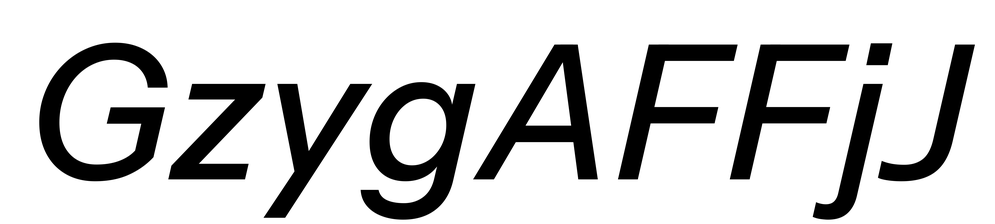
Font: InstrumentSans-Italic_Medium_Italic